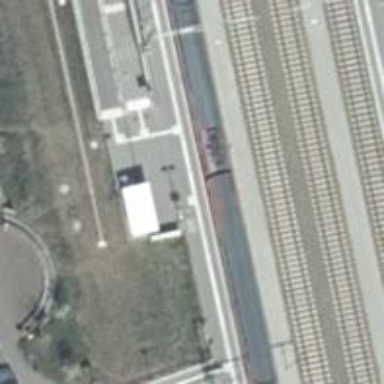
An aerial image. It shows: Ramp on asphalt path.